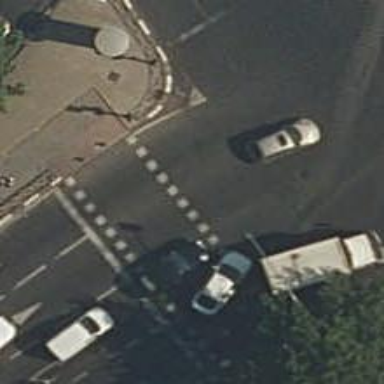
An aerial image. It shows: Road crossing with traffic signals.